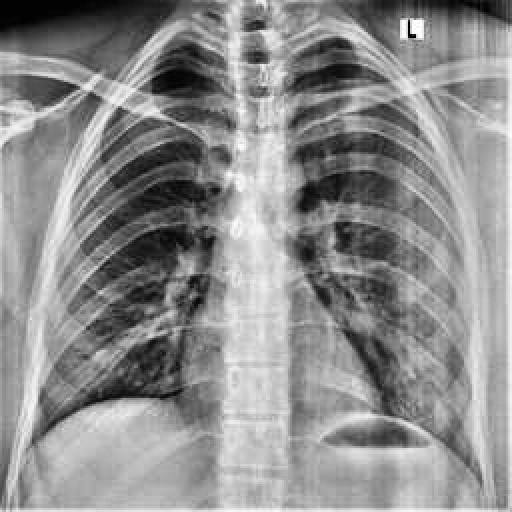
Finding: NORMAL